Question: I am working on an timetable app, but I have a strange problem, I created a popupmenu that opens upon clicking an action-bar item.
The popup works, but it opens , I want that it opens in the view below.

My code..
'''
@Override
public void onCreateOptionsMenu(
Menu menu, MenuInflater inflater) {
inflater.inflate(R.menu.lists_choice_mode_mulitplue, menu);
}
@Override
public void onCreate(Bundle savedInstanceState) {
super.onCreate(savedInstanceState);
setHasOptionsMenu(true);
}
@Override
public boolean onOptionsItemSelected(MenuItem item) {
// Handle item selection
switch (item.getItemId()) {
case R.id.inverse:
showPopupMenu(this.getView());
return true;
}
return false;
}
private void showPopupMenu(View v){
final Activity activity = getSupportActivity();
PopupMenu popupMenu = new PopupMenu(activity, v);
popupMenu.getMenuInflater().inflate(R.menu.popup, popupMenu.getMenu());
popupMenu.setOnMenuItemClickListener(new PopupMenu.OnMenuItemClickListener() {
@Override
public boolean onMenuItemClick(MenuItem item) {
Toast.makeText(activity,
item.toString(),
Toast.LENGTH_LONG).show();
return true;
}
});
popupMenu.show();
}
'''
My .xml layout files
popup.xml
'''
<?xml version="1.0" encoding="utf-8"?>
<menu xmlns:android="http://schemas.android.com/apk/res/android">
<group android:id="@+id/group_popupmenu">
<item android:id="@+id/menu1"
android:title="Popup menu item 1"/>
<item android:id="@+id/menu2"
android:title="Popup menu item 2"/>
<item android:id="@+id/menu3"
android:title="Popup menu item 3"/>
</group>
</menu>
'''
My action bar button .xml
'''
<?xml version="1.0" encoding="utf-8"?>
<menu xmlns:android="http://schemas.android.com/apk/res/android" >
<item
android:id="@+id/inverse"
android:showAsAction="always|withText"
android:title="Week"
android:titleCondensed="Week" />
</menu>
'''
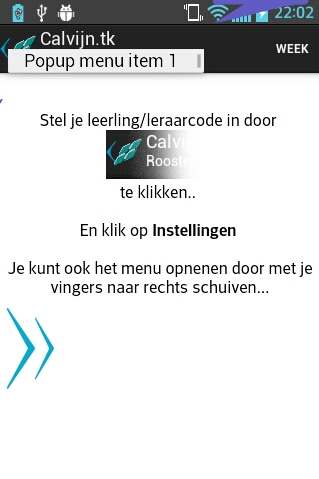
Answer: Yeah it's fixed now!
Its wrong to to showPopupMenu(this.getView());
It should be the id of icon in action bar.. as following..
'''
@Override
public boolean onOptionsItemSelected(MenuItem item) {
// Handle item selection
switch (item.getItemId()) {
case R.id.inverse:
showPopupMenu(R.id.inverse);
return true;
}
return false;
}
'''
change showpopupmenu(view v) in
'''
private void showPopupMenu(int id){
final Activity activity = getSupportActivity();
View v = activity.findViewById(id);
PopupMenu popupMenu = new PopupMenu(activity, v);
popupMenu.getMenuInflater().inflate(R.menu.popup, popupMenu.getMenu());
popupMenu.setOnMenuItemClickListener(new PopupMenu.OnMenuItemClickListener() {
@Override
public boolean onMenuItemClick(MenuItem item) {
Toast.makeText(activity,
item.toString(),
Toast.LENGTH_LONG).show();
return true;
}
});
popupMenu.show();
}
'''
It works now! Thanks for the answers it didn't help me but it is appreciated!